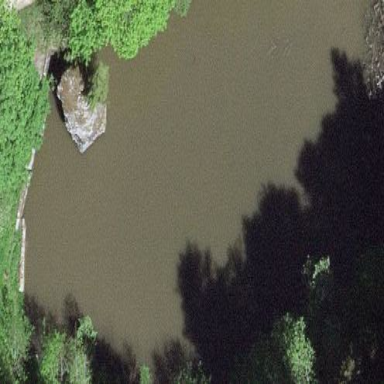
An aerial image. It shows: Peaceful pond surrounded by nature.